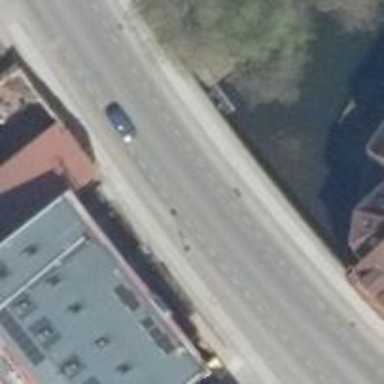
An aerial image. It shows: Secondary road bridge with asphalt surface. It has sidewalks on both sides and shared lane for cyclists.